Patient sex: F
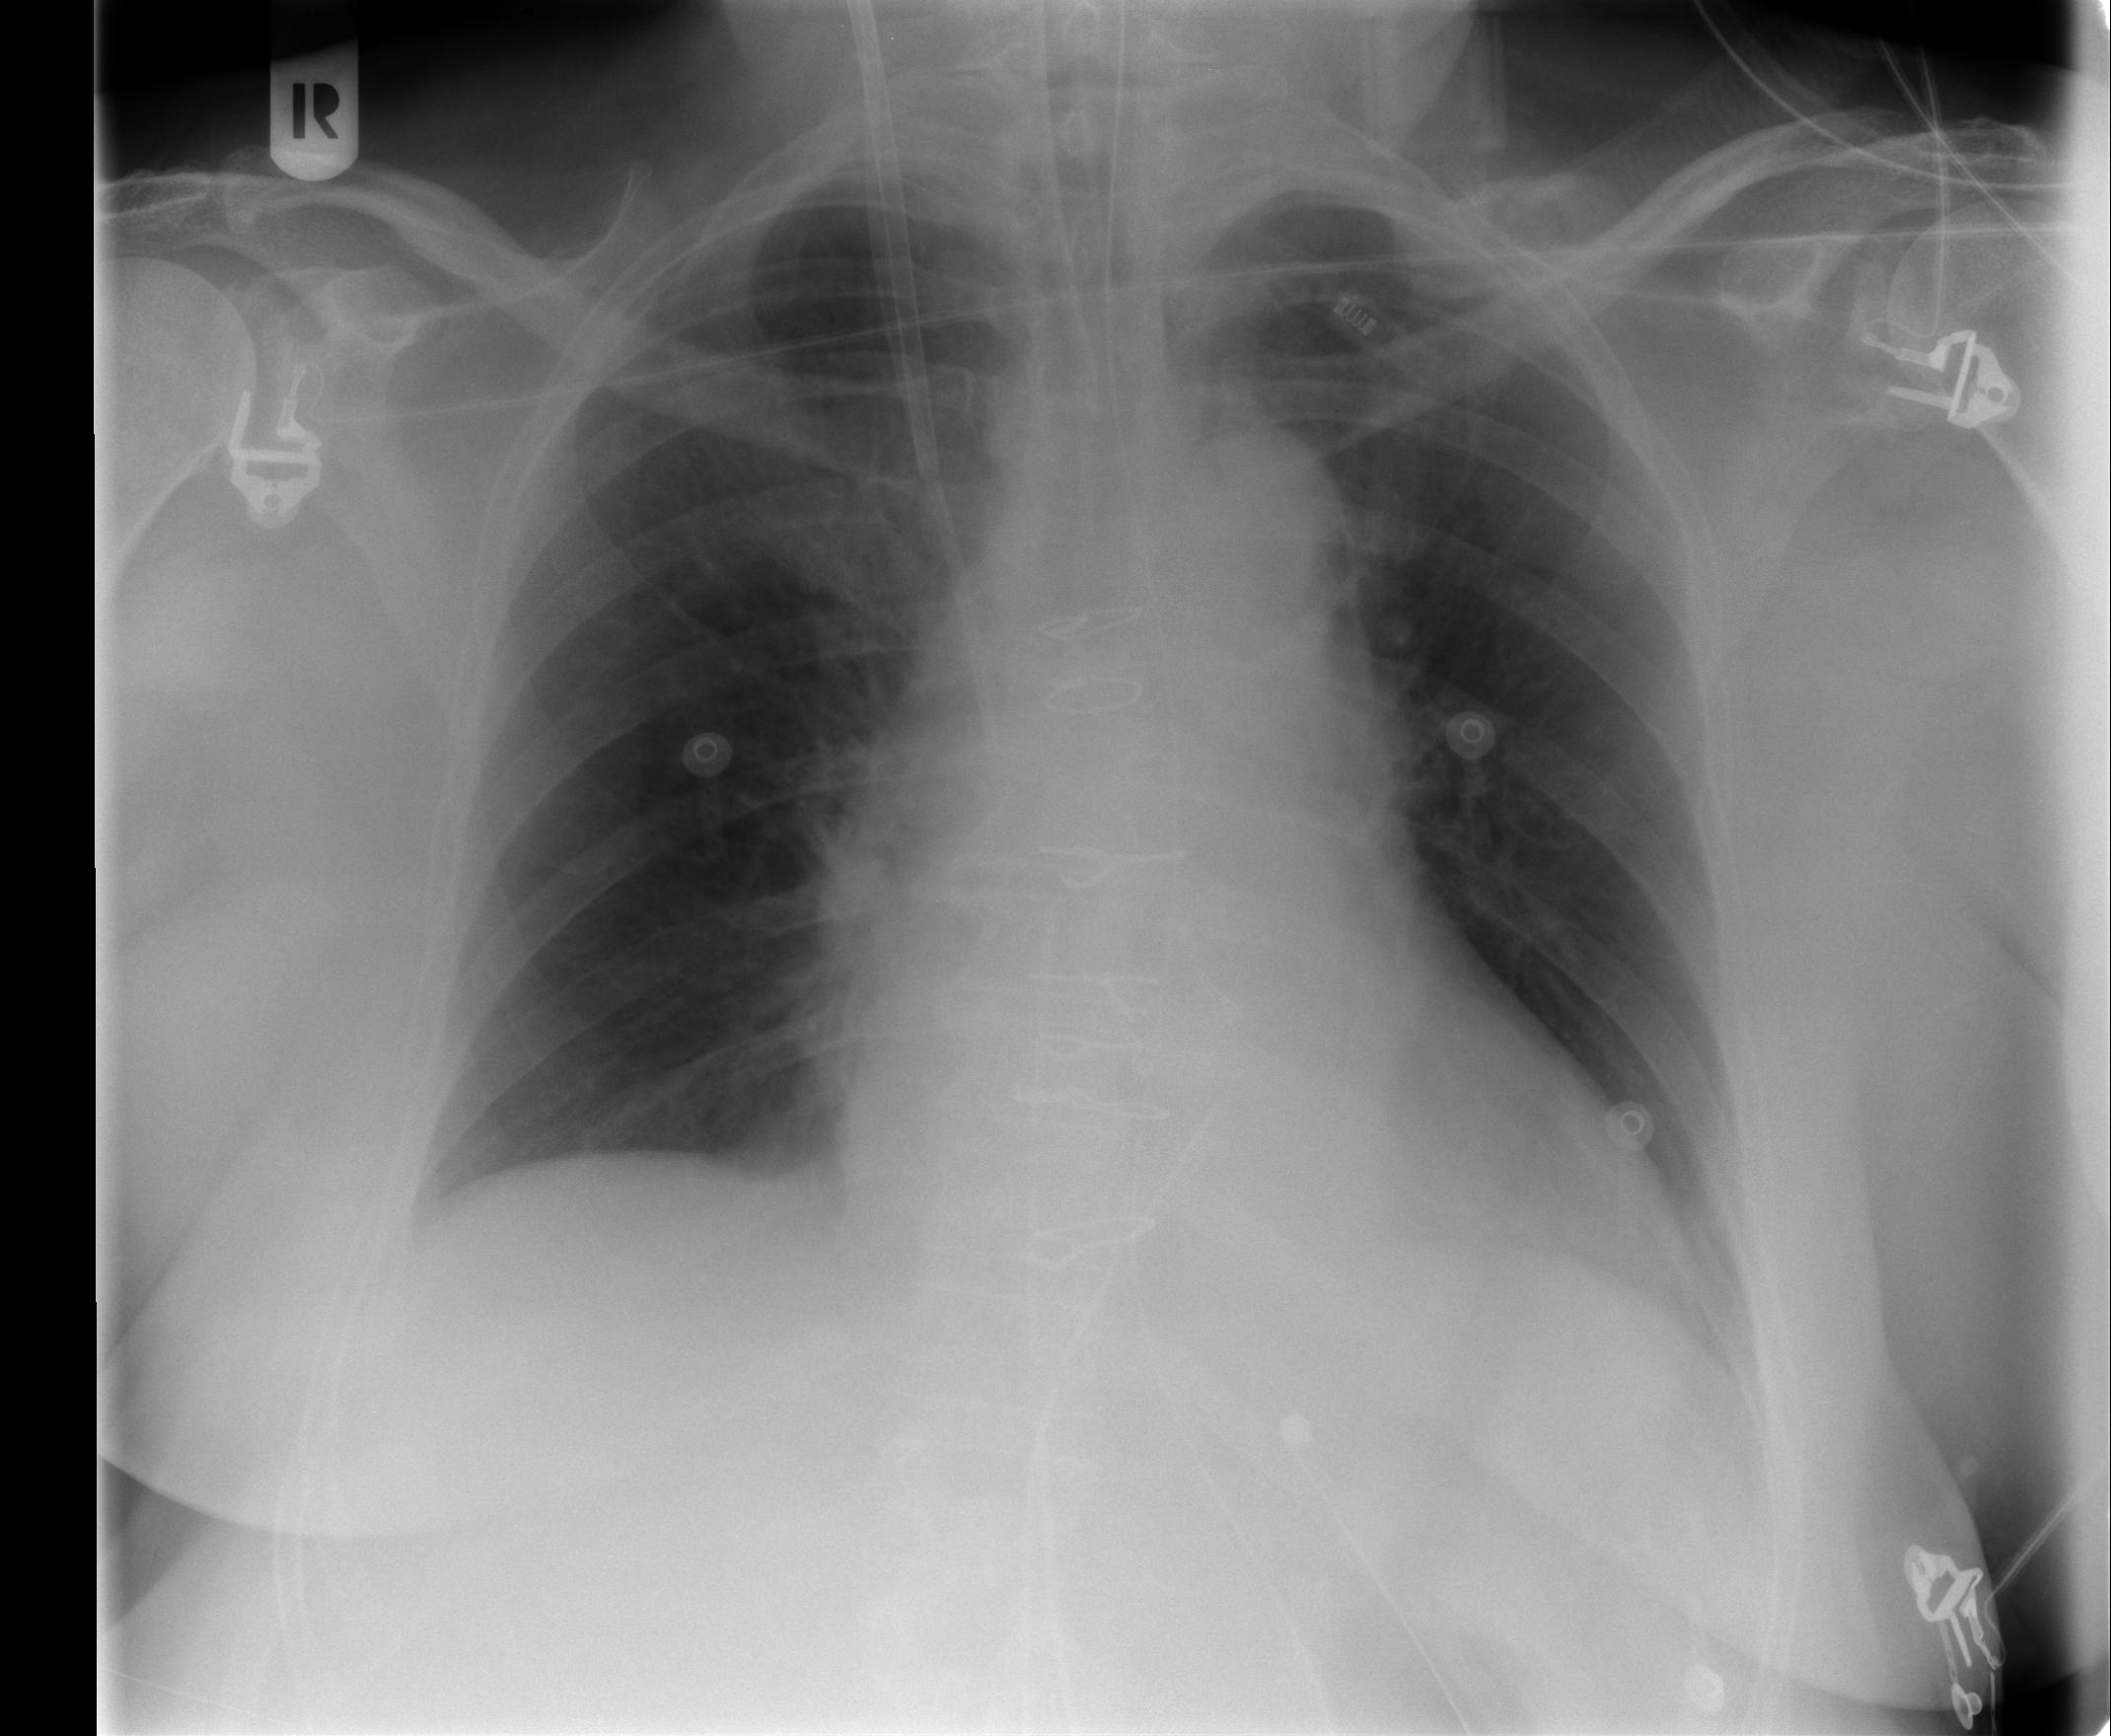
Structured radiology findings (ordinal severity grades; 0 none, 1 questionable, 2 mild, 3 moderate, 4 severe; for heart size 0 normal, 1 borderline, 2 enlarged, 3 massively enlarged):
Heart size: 2
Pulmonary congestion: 2
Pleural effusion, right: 0
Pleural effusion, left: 2
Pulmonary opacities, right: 0
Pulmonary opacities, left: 0
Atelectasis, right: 1
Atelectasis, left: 2